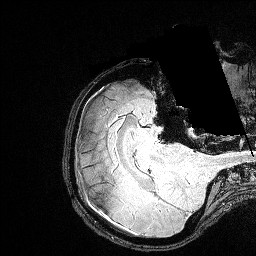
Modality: FLASH
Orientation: axial
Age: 24
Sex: female